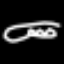
Label: squiggle